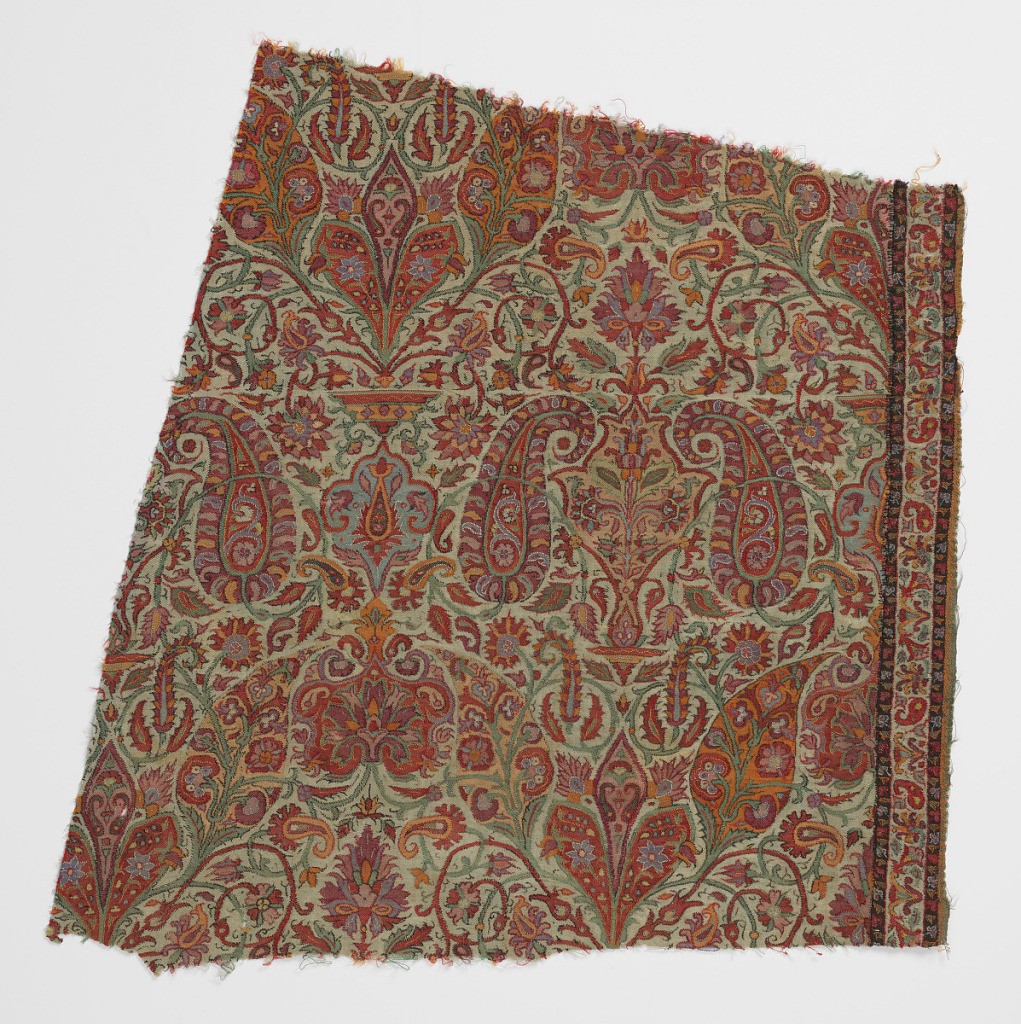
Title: Shawl fragment
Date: early 19th century
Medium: wool Technique: 2/2 twill tapestry weave, embroidered Label: 2/2 wool twill tapestry with wool embroidery
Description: Shawl fragment with a narrow border has a pale green ground covered with paisley motifs, flower clusters and large leaves in shades of red, purple, pink, orange, green, and light blue.